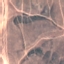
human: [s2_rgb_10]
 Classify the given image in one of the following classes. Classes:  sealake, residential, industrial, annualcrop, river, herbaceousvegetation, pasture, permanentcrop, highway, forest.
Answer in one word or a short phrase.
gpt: HerbaceousVegetation